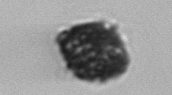
Label: Kryptoperidinium_triquetrum